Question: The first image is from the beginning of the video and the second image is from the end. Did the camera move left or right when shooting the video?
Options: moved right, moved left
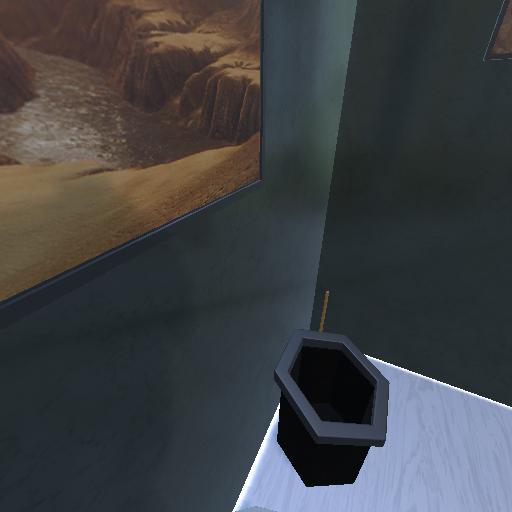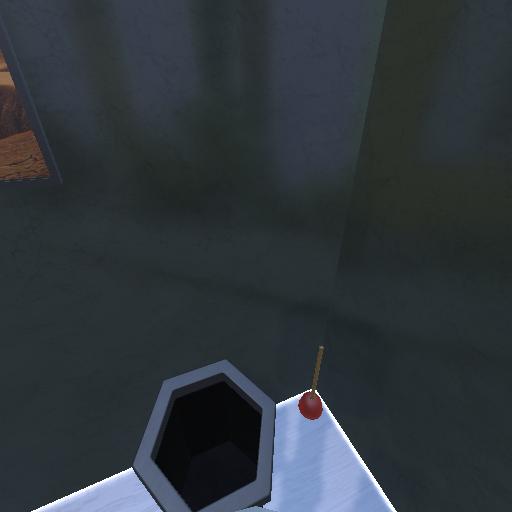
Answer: moved right